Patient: sex M, age 73
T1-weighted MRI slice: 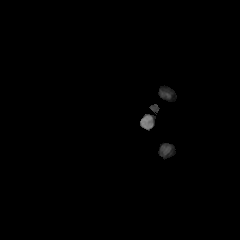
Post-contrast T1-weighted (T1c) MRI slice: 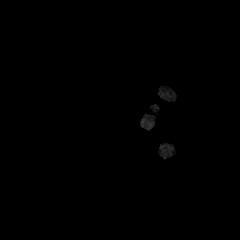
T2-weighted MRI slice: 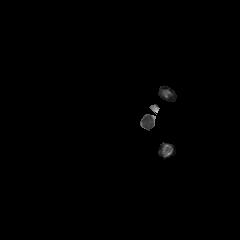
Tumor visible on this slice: no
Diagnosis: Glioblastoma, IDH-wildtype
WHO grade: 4